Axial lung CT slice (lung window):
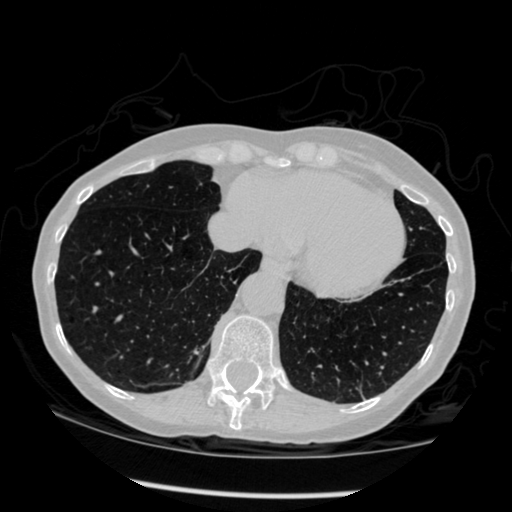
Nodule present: no